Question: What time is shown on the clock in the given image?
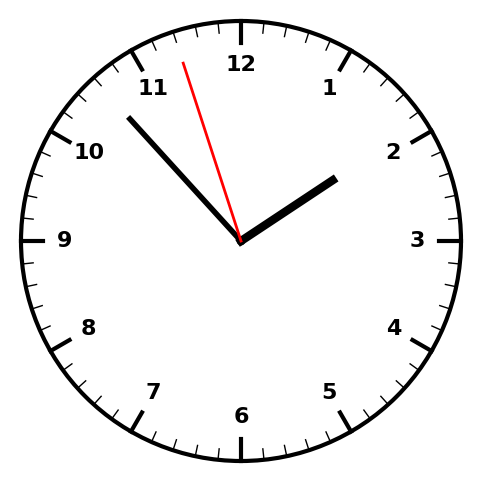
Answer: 01:52:57